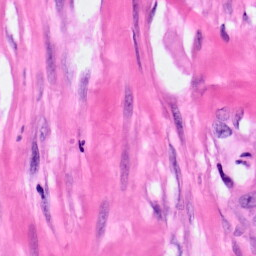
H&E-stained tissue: Pancreatic